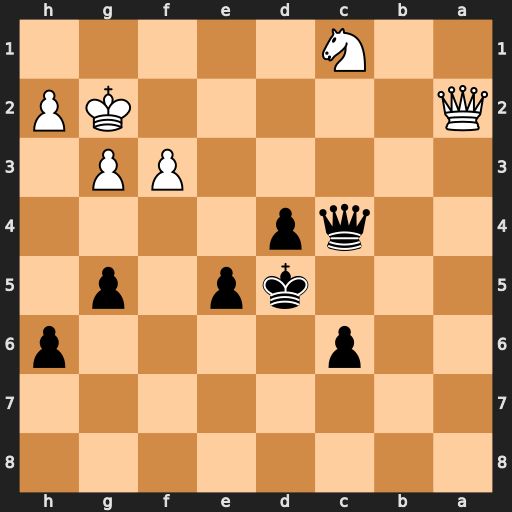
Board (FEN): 8/8/2p4p/3kp1p1/2qp4/5PP1/Q5KP/2N5
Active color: b
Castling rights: -
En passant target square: -
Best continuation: Qxa2+ Nxa2 Kc4 Kf2 Kb3